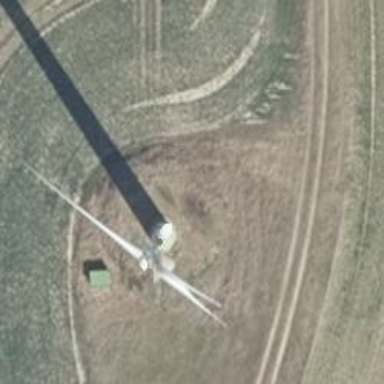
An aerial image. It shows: Wind generator powered by horizontal-axis wind turbine.